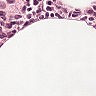
Metastatic tissue present: no